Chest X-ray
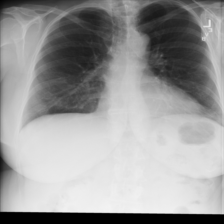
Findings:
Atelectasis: negative
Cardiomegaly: negative
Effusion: negative
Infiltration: negative
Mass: negative
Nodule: negative
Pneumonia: negative
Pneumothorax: negative
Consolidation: negative
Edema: negative
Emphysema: negative
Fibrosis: negative
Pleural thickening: negative
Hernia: negative